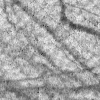
Atmospheric dust classification: not_dusty